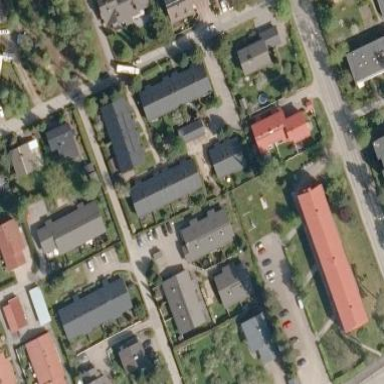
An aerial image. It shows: Residential area.